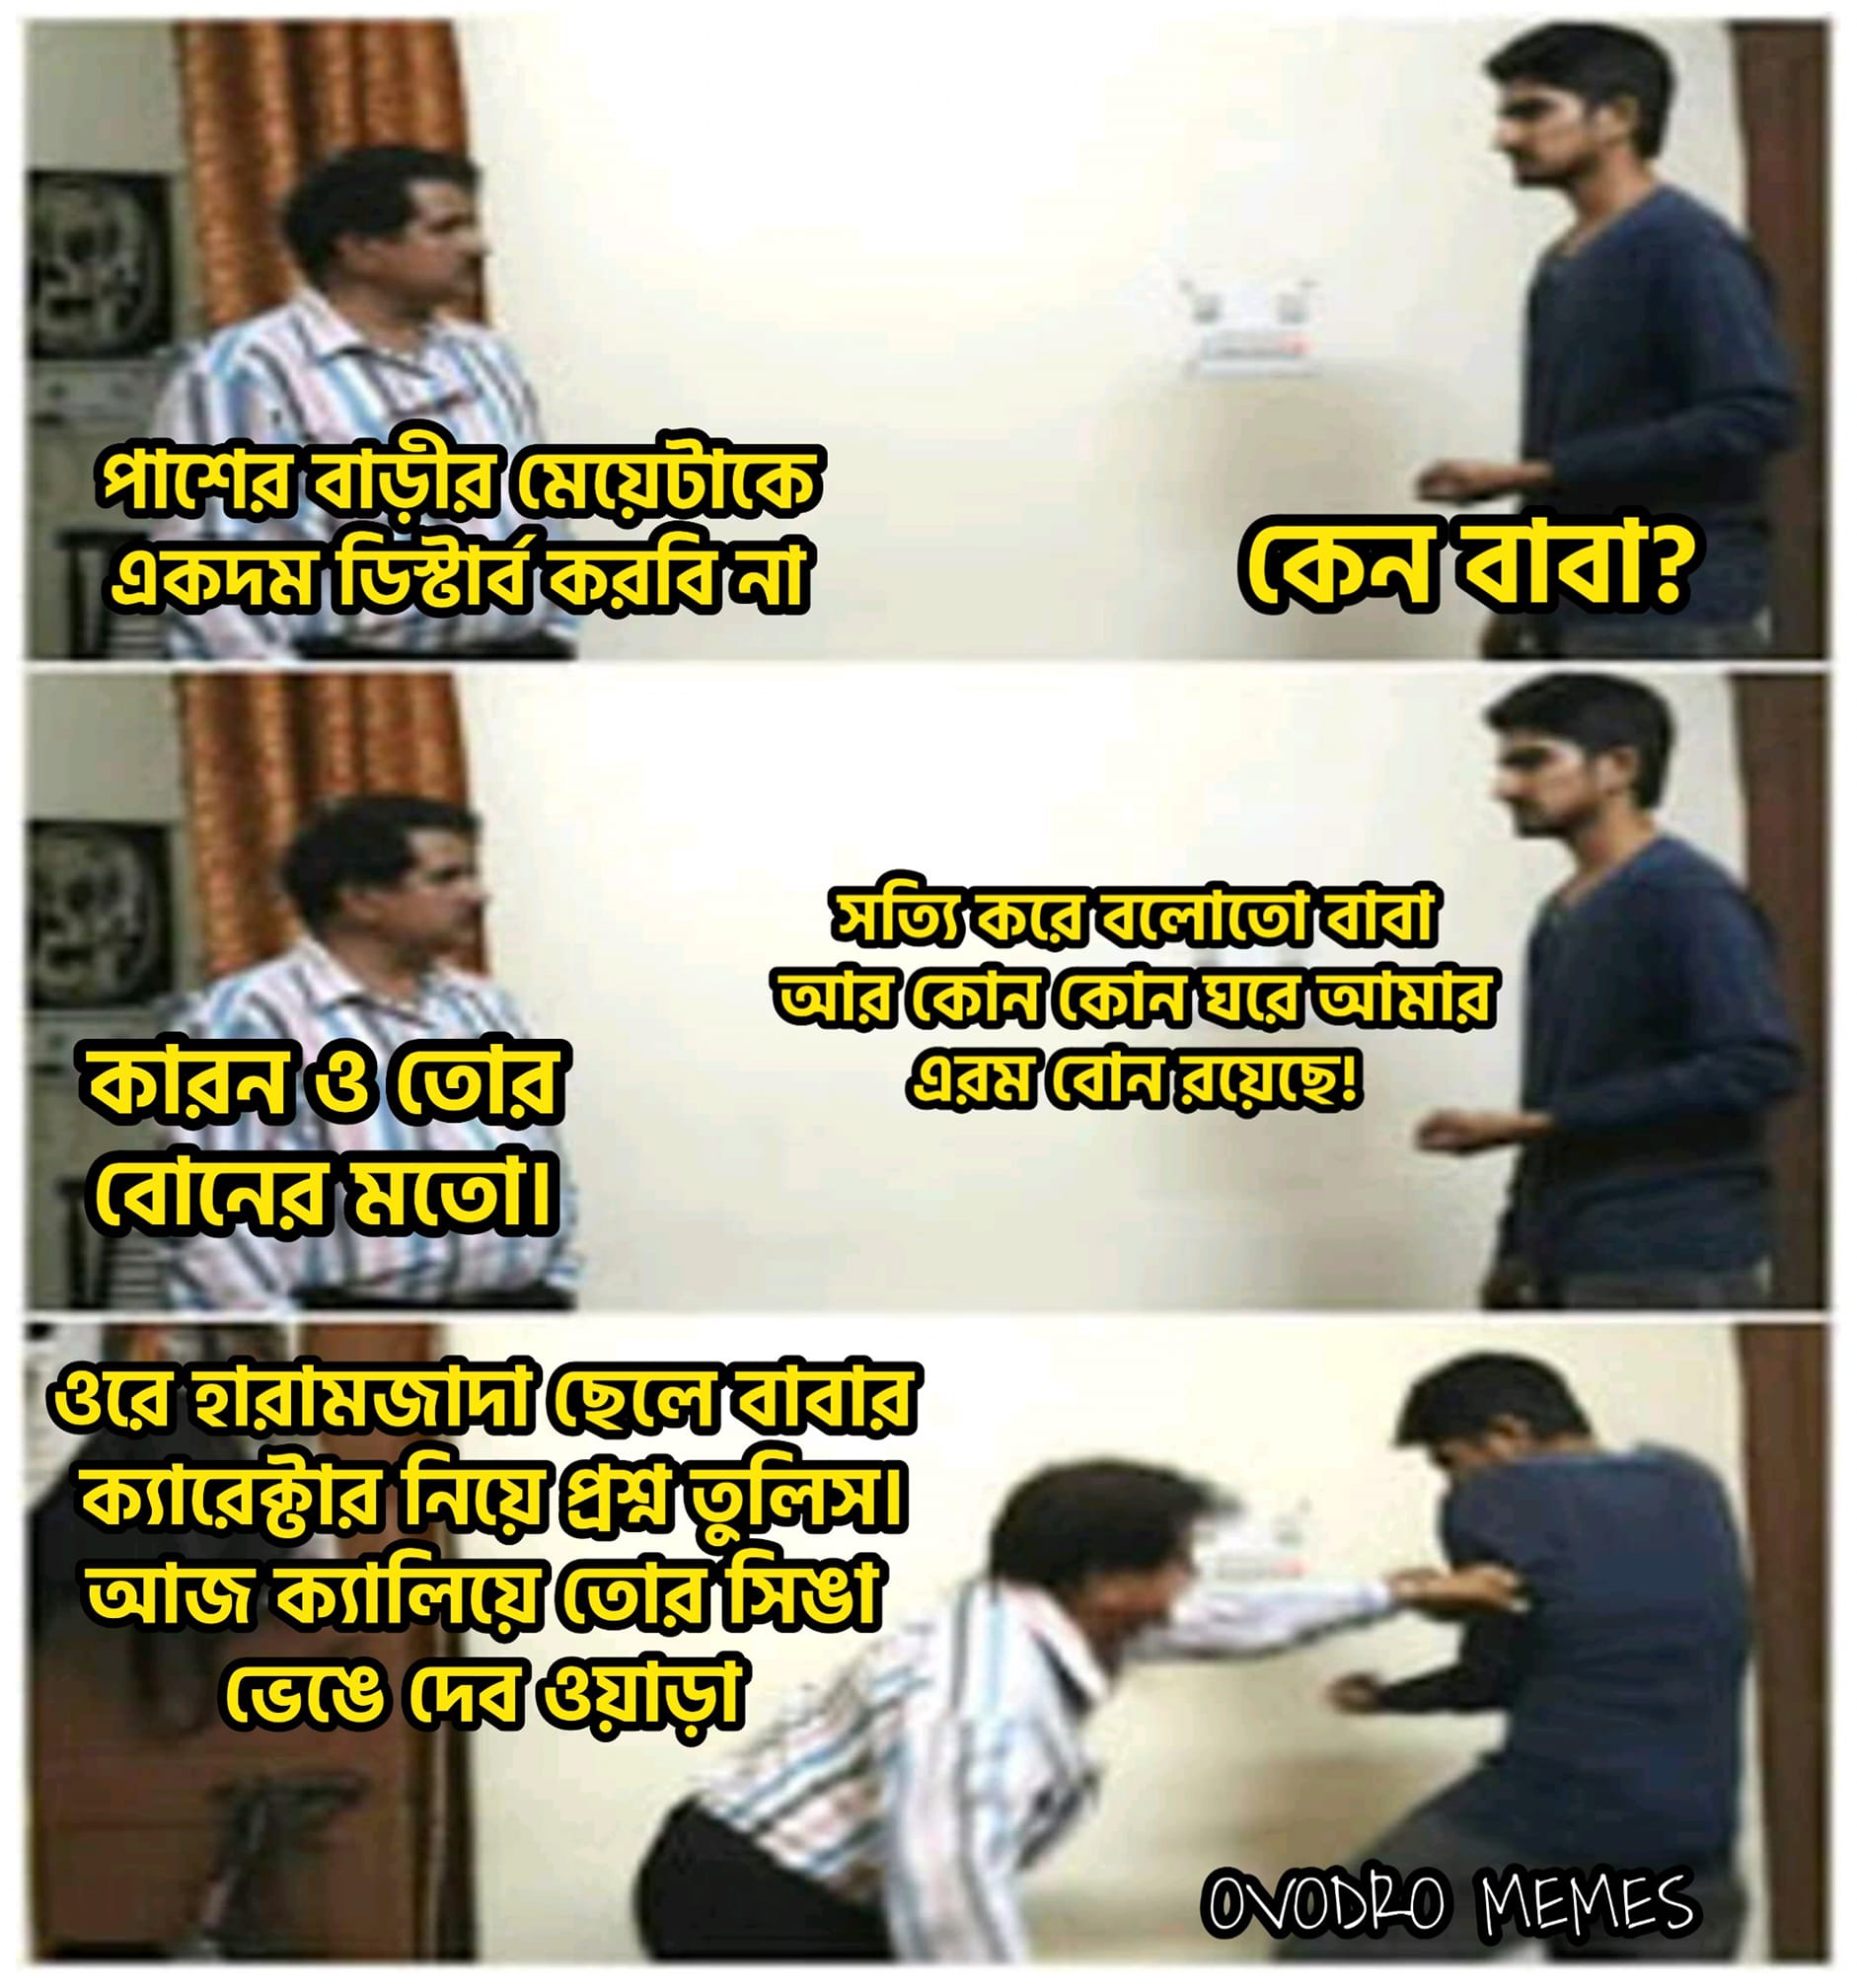
Caption: পাশের বাড়ীর মেয়েটাকে একদম ডিস্টার্ভ করবি না   কেন বাবা?  কারন ও তোর বোনের মতো ।  সত্যি করে বলোতো বাবা আর কোন কোন ঘরে আমার এরম বোন রয়েছে !   ওরে হারামজাদা ছেলে বাবার ক্যারেক্টার নিয়ে প্রশ্ন তুলিস ।  আজ ক্যালিয়ে তোর সিঙ্গা ভেঙে দেব ওয়াড়া
Label: hate